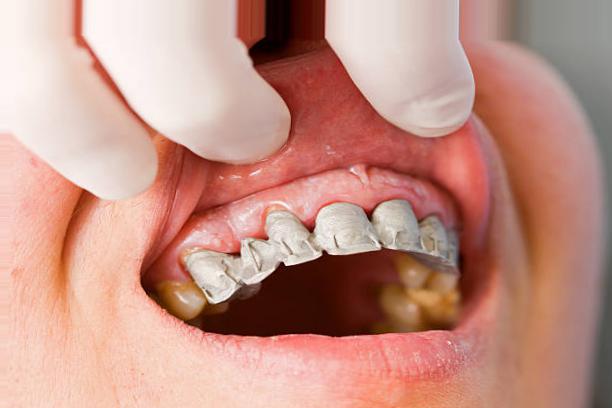
Condition: Tooth Discoloration